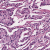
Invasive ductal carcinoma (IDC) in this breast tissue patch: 1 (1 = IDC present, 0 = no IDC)